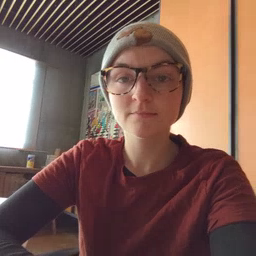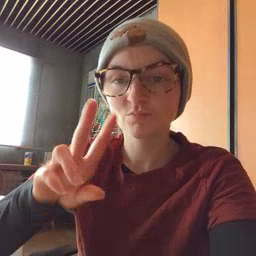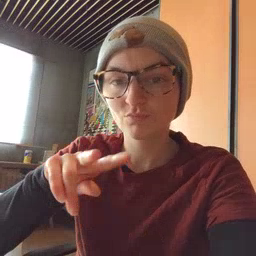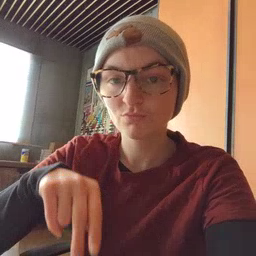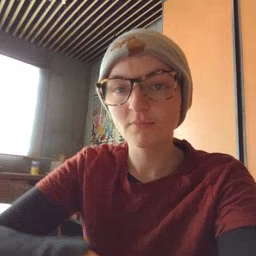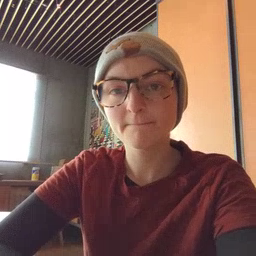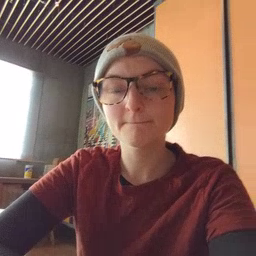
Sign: read